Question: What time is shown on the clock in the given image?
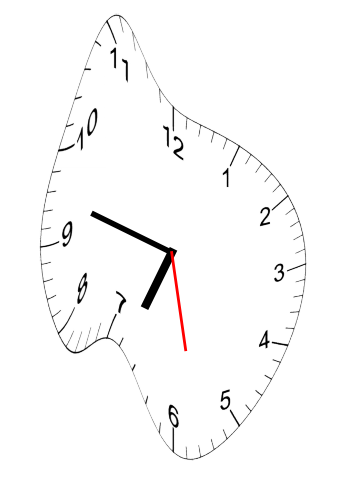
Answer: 06:47:28